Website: macys
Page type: billing-address
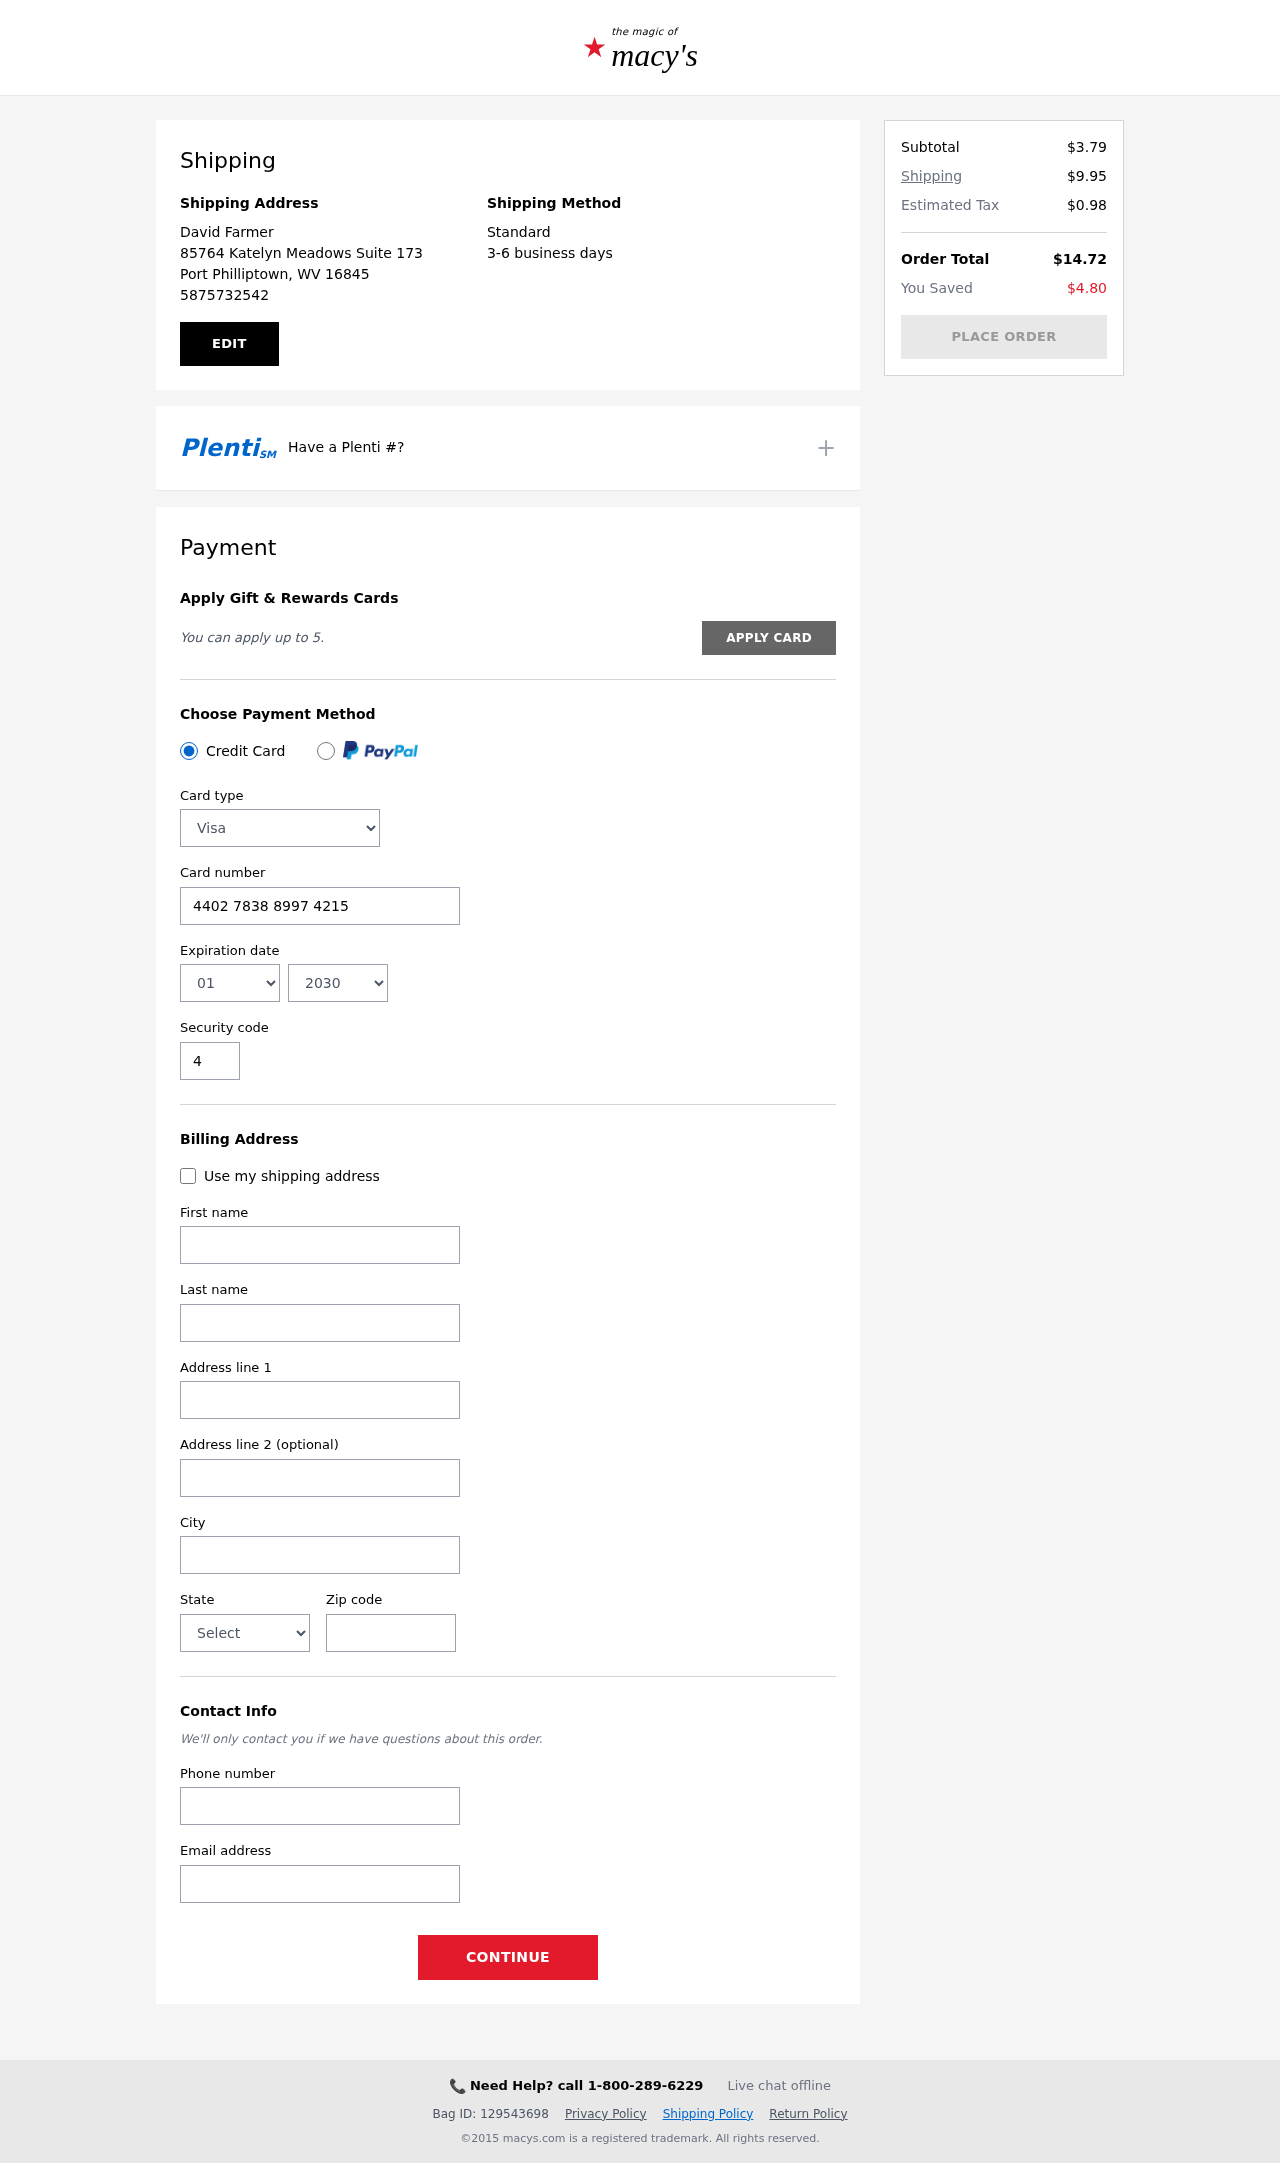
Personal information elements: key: PII_CARD_CVV
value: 481
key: PII_CARD_EXPIRY_MONTH
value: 01
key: PII_CARD_EXPIRY_YEAR
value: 30
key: PII_CARD_NUMBER
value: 4402 7838 8997 4215
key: PII_CARD_TYPE
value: Visa
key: PII_CITY
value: Port Philliptown
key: PII_CITY_STATE_ZIP
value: Port Philliptown, WV 16845
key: PII_EMAIL
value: davidfarmer@hotmail.com
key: PII_FIRSTNAME
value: David
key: PII_FULLNAME
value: David Farmer
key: PII_LASTNAME
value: Farmer
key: PII_PHONE
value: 5875732542
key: PII_POSTCODE
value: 16845
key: PII_STATE
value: West Virginia
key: PII_STREET
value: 85764 Katelyn Meadows Suite 173
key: PII_STREET2
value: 59589 Hammond Gardens
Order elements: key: ORDER_SUBTOTAL
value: $3.79
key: ORDER_SHIPPING_COST
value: $9.95
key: ORDER_TAX
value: $0.98
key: ORDER_TOTAL
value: $14.72
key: ORDER_SAVINGS
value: $4.80